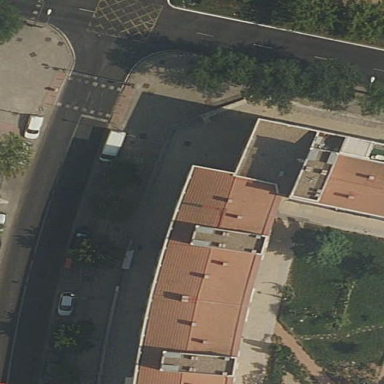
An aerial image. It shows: Image showing building with apartments.